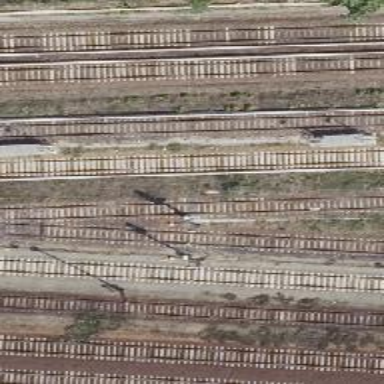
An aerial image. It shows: Railway signal.